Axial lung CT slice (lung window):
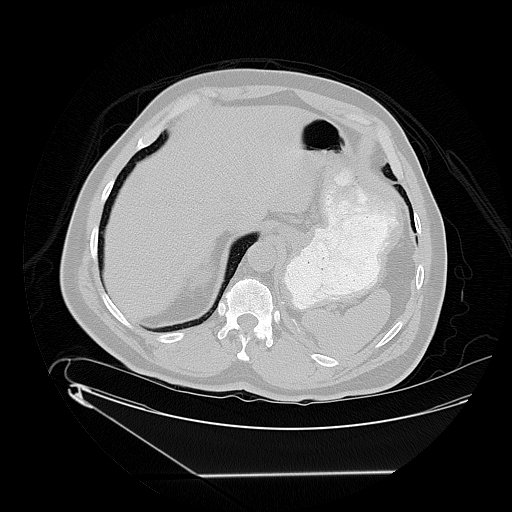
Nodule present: no